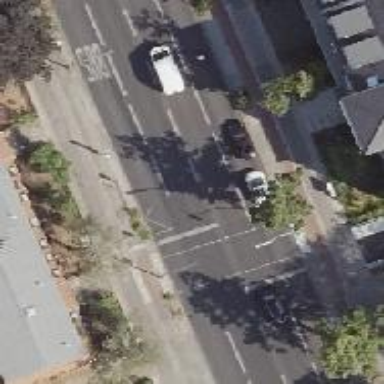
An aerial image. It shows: Pedestrian crossing controlled by traffic signals.